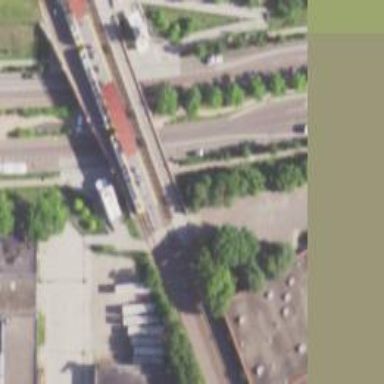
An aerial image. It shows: Bridge for light rail electrified with contact line.